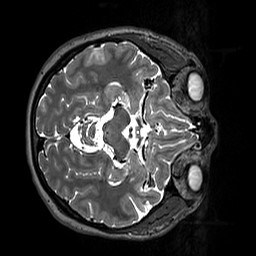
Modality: T2w
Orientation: axial
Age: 40
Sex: female
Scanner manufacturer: siemens
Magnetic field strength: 3 T
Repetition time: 3.2 s
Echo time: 0.412 s